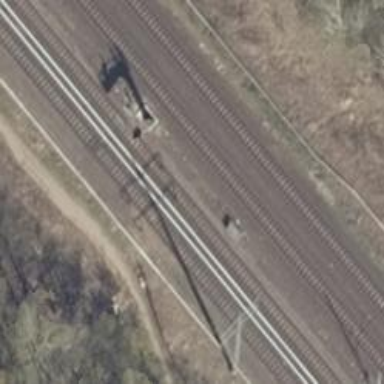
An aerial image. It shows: Railway signal.